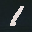
Label: 1